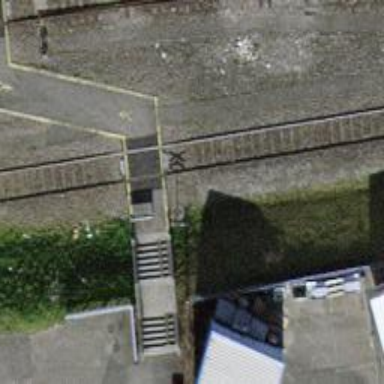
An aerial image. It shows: Uncontrolled railway crossing.